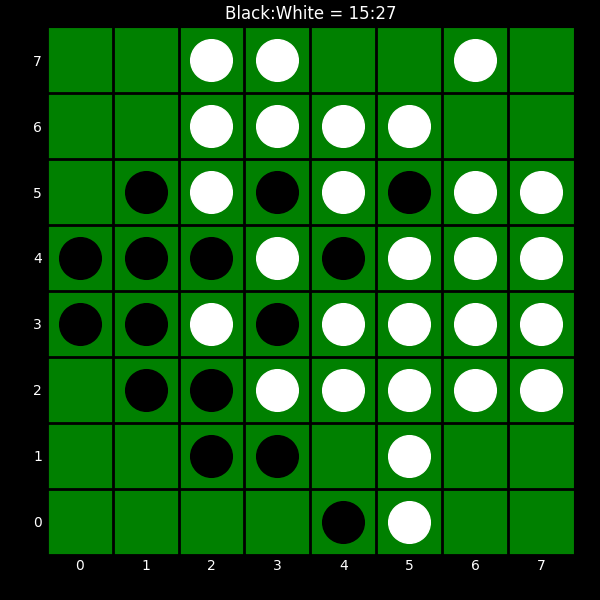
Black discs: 15
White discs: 27